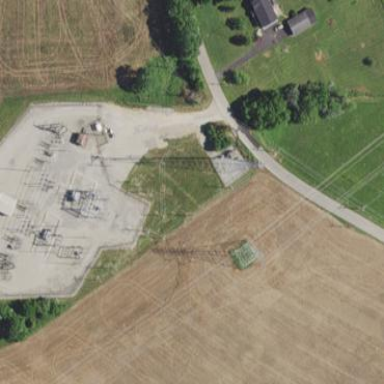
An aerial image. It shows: Distribution-level power substation.